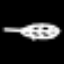
Label: leaf